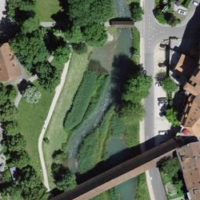
EUNIS habitat code: 53
Species observed at this site:
Centaurea scabiosa
Prunus padus
Dactylorhiza sambucina